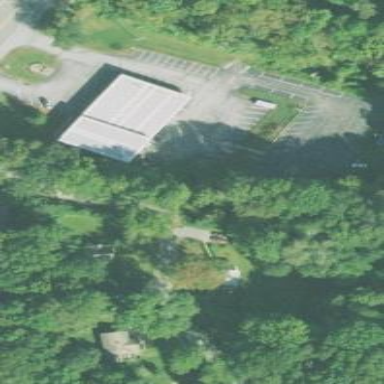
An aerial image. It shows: Parking area.